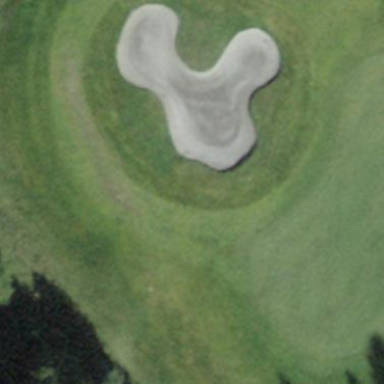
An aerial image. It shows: Sand bunker on golf course.